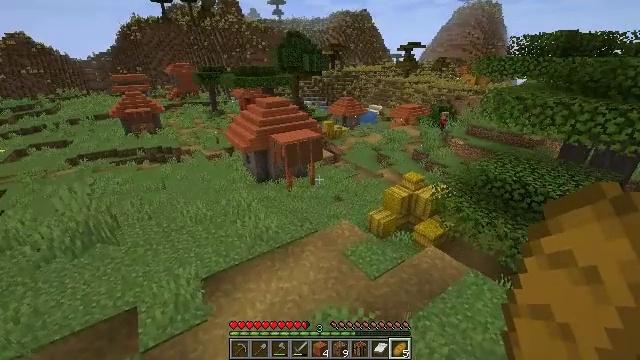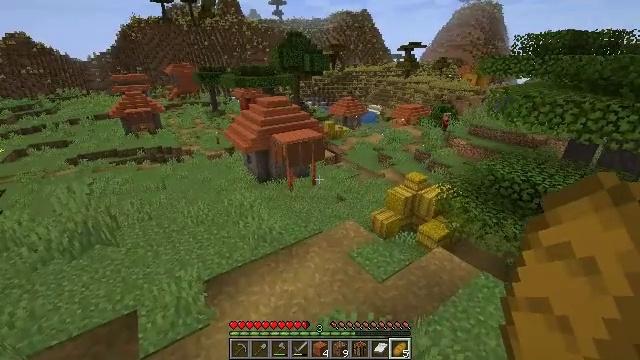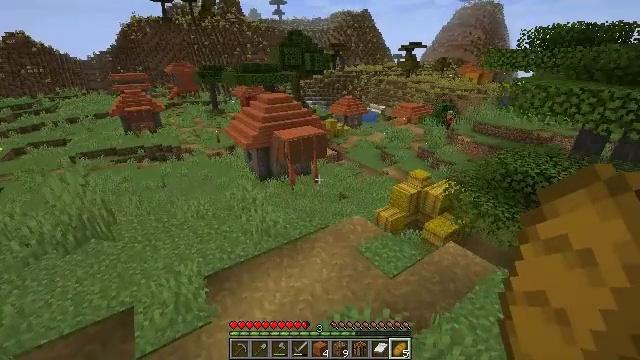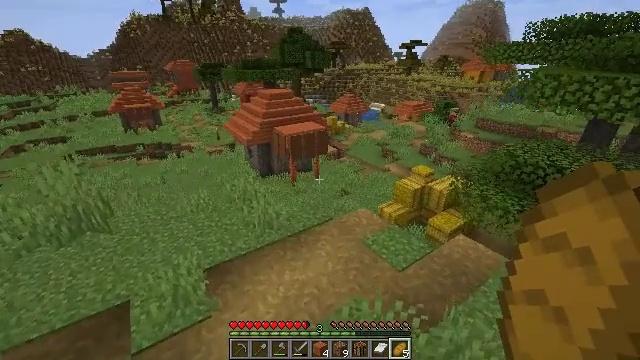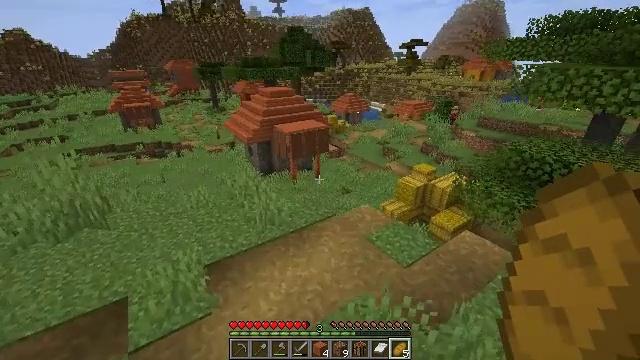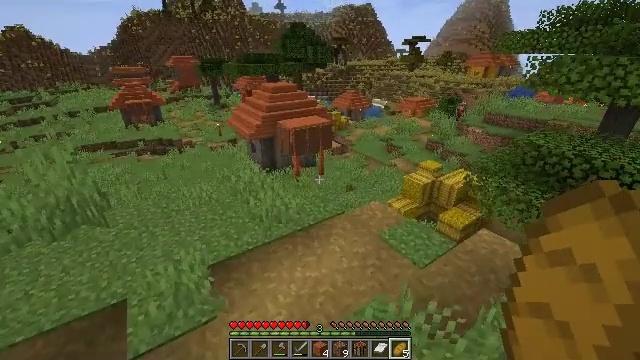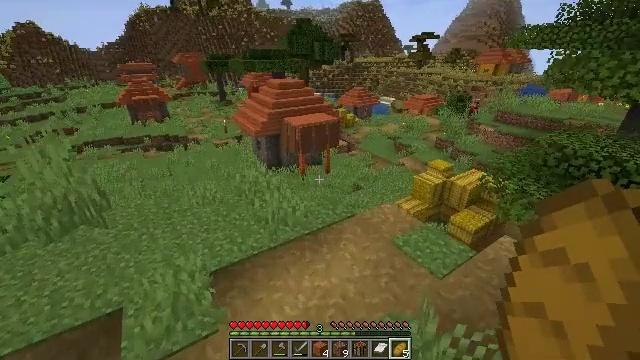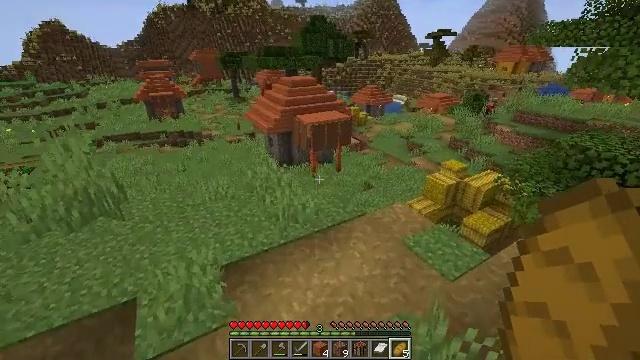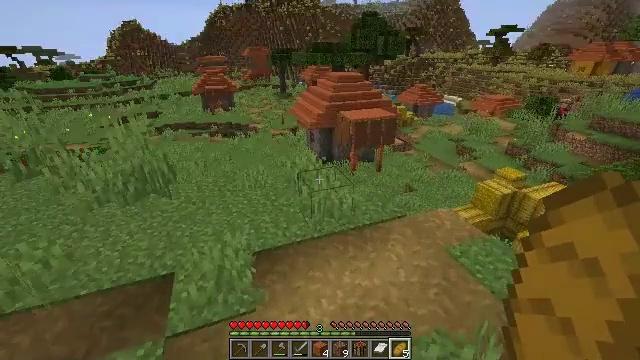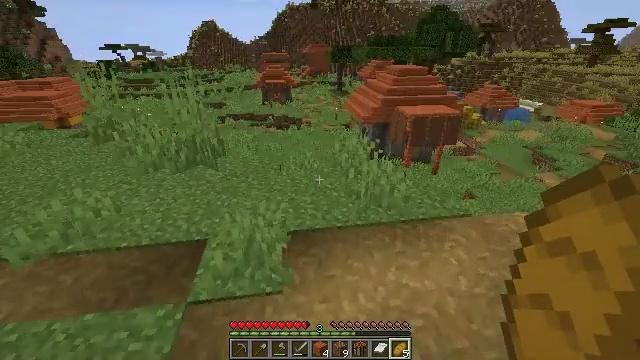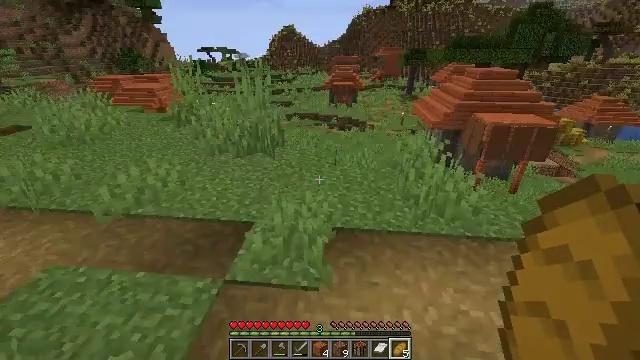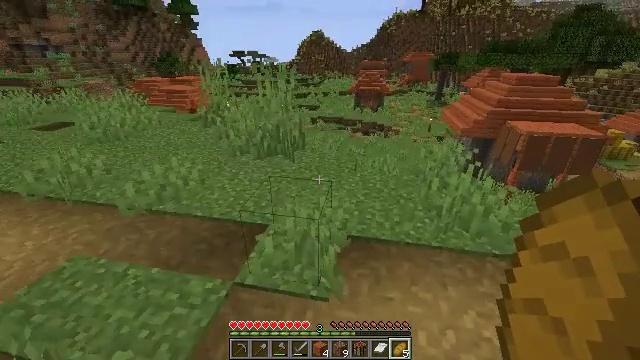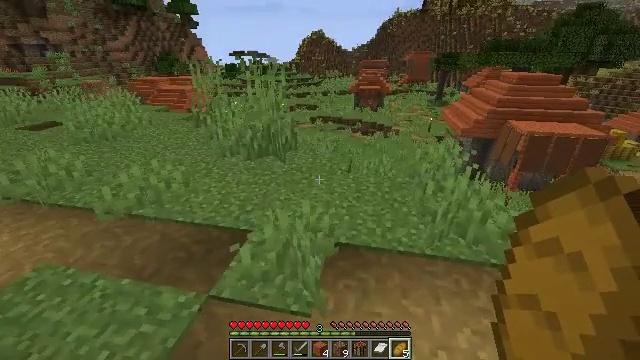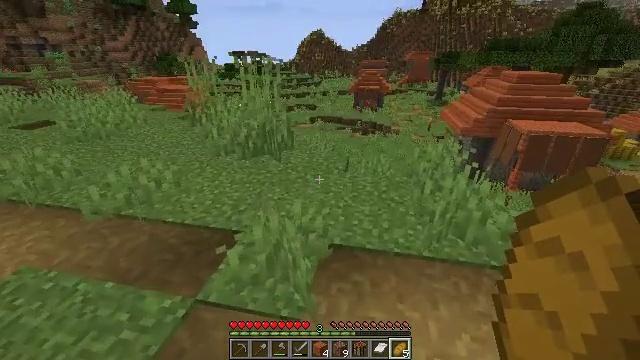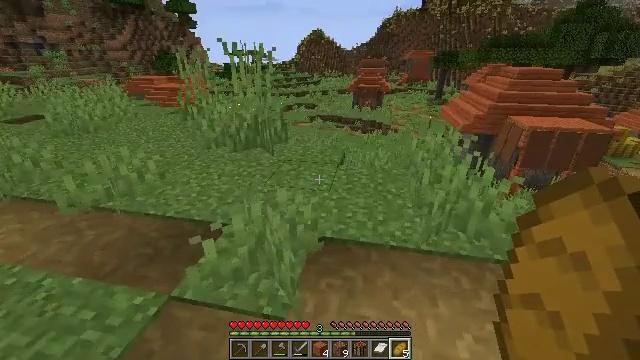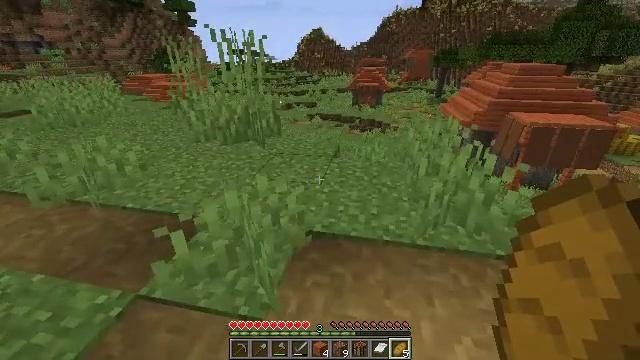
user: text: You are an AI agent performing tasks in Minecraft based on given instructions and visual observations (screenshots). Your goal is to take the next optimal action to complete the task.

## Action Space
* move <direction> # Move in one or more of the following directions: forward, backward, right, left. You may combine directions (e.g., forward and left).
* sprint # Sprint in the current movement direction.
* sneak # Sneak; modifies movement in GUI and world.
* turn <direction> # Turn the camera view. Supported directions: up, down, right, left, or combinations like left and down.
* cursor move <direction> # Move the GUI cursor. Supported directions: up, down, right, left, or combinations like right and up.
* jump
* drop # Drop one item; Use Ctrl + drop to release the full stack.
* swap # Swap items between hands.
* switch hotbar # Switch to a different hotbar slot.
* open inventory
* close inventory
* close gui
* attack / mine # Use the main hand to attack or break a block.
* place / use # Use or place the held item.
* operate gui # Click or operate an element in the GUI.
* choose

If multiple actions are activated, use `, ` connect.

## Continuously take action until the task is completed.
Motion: motion action
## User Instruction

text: Get the cartography table into your inventory.
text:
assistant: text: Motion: move forward and move left
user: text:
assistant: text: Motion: move forward and move left
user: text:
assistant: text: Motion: move forward and move left
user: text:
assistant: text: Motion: move forward and move left
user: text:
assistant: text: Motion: move forward
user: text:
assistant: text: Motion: move forward, turn left
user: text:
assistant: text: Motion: move forward, turn left
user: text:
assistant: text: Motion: move forward, turn left
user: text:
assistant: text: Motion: move forward, turn left
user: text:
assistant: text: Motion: move forward and move right, turn left
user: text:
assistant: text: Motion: move forward and move right, turn left
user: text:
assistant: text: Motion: move forward and move right
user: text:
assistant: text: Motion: move forward and move right
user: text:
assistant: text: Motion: move forward and move right
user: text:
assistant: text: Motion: move forward and move right
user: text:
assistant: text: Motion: move forward and move right
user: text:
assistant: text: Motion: move forward and move right
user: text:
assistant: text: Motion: move forward and move right
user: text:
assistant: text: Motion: move forward and move right, turn right
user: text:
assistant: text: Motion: move forward and move right, turn right
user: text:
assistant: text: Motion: move forward and move right, turn right
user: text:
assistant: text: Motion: move forward and move right, turn right and down
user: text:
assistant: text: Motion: move forward and move right, turn right and down
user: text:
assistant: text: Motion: move forward and move right
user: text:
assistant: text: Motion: move forward
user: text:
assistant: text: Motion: move forward
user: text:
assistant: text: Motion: move forward
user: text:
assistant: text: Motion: move forward
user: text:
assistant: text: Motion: move forward
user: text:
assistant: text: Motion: move forward